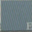
Piece: xx